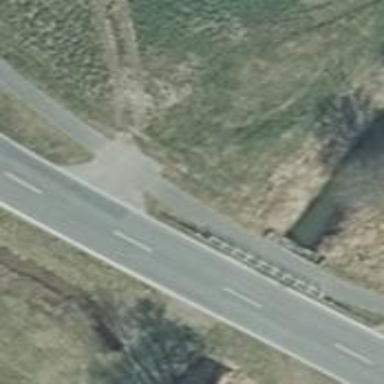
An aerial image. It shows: Asphalt cycleway on bridge.